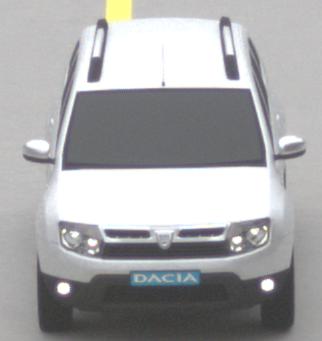
Make: Dacia
Model: Duster dCi 110 FAP
Detailed model: Duster (I)
Model produced from: 2010/06
Model produced until: 2013/11
Doors: 5
Color: white
Road condition: dry road
Daytime: midday
Contrast: low contrast